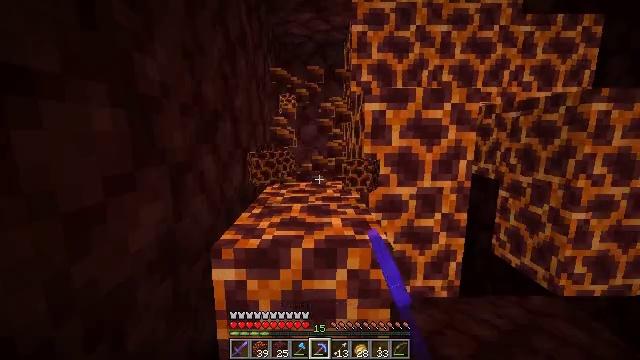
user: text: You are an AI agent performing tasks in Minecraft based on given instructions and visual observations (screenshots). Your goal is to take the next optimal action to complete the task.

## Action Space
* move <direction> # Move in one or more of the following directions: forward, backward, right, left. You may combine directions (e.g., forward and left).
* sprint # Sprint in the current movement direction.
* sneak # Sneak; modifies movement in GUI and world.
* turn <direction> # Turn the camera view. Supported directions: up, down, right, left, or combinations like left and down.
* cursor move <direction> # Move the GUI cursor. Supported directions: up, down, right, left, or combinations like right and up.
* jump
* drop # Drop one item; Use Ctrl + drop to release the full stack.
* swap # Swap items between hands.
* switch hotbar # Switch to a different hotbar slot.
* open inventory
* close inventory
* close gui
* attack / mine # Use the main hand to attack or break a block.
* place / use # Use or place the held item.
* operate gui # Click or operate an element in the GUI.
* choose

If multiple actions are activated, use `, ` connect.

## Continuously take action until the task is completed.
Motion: motion action
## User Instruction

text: Be careful while mining the magma block to avoid taking damage.
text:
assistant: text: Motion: no_op